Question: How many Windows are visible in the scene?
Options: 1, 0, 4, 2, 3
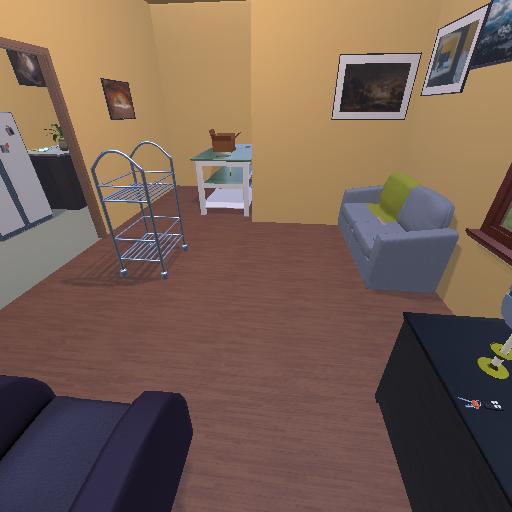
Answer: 1